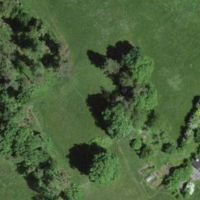
EUNIS habitat code: 52
Species observed at this site:
Vicia sepium